Question: I want to show the input field values and selected options after
search. Here is my code:
'''
<form action="" method="post">
<input name="number" id="number" type="text" value="<?=$number?>">
<select name="Country_Name" id="Country_Name">
<option value="">Select</option>
<?php
$sql = "SELECT * FROM country WHERE 'is_deleted'=0";
$query = mysqli_query($con,$sql);
while($row = mysqli_fetch_array($query)):
?>
<option value="<?=$row['country_value']?>" >
<?=$row['Country_Name']?>
</option>
<?php
endwhile;
?>
</select>
<input type="submit" value="search" name="searchbtn">
</form>
'''
The selected item will comes from database. The name of the table is country.
And columns are: country_id, Country_Name, country_value

I have used this for keep the input field value:
'''
$number = (isset($_POST["number"])) ? $_POST["number"] : "";
'''
But this format not working with selected options. How can I do that with php or javascript?
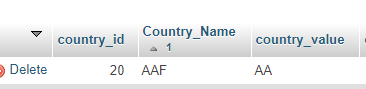
Answer: just need to set selected attribute for options.
'''
<form action="" method="post">
<input name="number" id="number" type="text" value="<?=$number?>">
<select name="Country_Name" id="Country_Name">
<option value="">Select</option>
<?php
$sql = "SELECT * FROM country WHERE 'is_deleted'=0";
$query = mysqli_query($con,$sql);
while($row = mysqli_fetch_array($query)):
?>
<option value="<?=$row['country_value']?>" <?=($country_selected ==$row['country_value']? "selected":"" )?> ><?=$row['Country_Name']?></option>
<?php
endwhile;
?>
</select>
'''
values from post form
'''
$number = (isset($_POST["number"])) ? $_POST["number"] : "";
$country_selected = (isset($_POST["Country_Name"])) ? $_POST["Country_Name"] : "";
'''